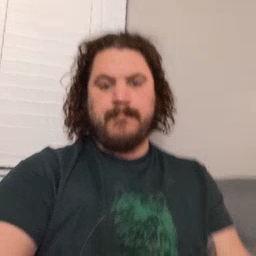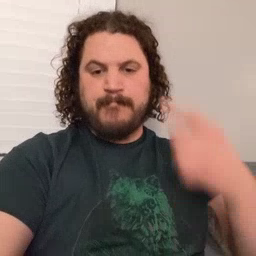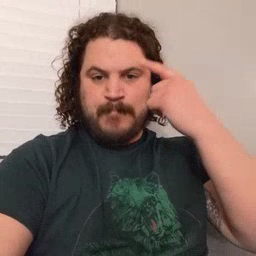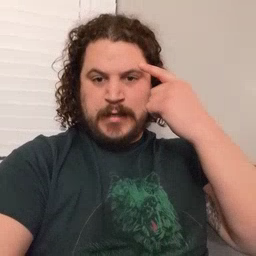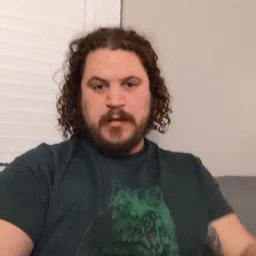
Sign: penny